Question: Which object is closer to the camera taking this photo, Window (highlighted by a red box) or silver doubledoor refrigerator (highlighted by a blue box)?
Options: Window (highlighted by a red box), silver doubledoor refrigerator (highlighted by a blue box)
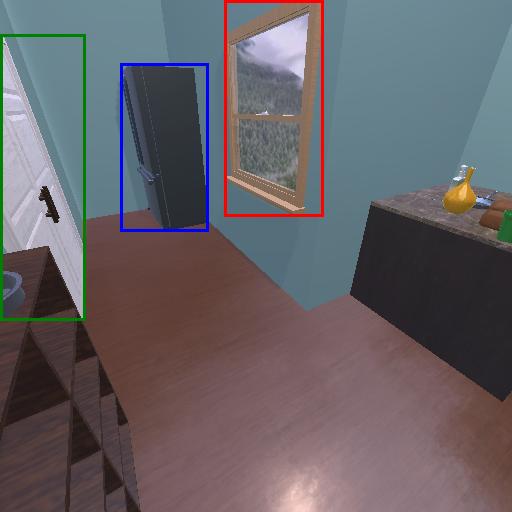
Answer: Window (highlighted by a red box)